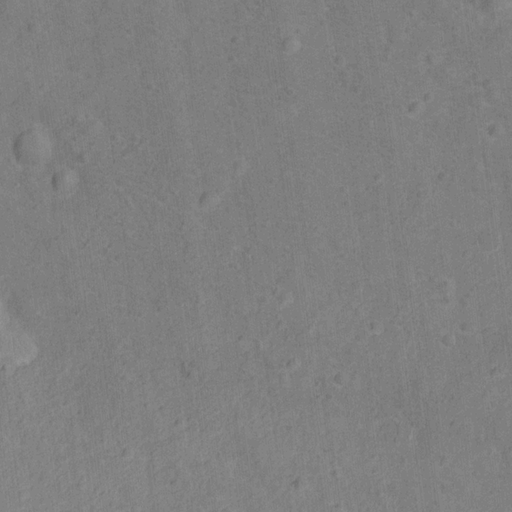
Classes present: Background